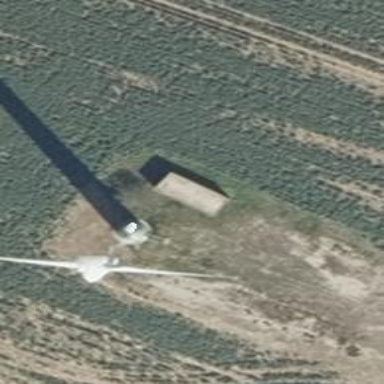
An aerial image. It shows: Wind generator powered by wind. The generator type is horizontal axis and it uses wind turbines.